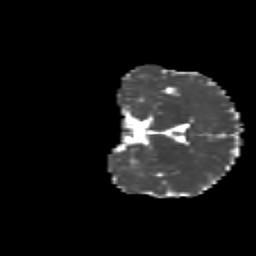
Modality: MD
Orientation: coronal
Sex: male
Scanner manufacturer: siemens
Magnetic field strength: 3 T
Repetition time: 5 s
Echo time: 0.071 s